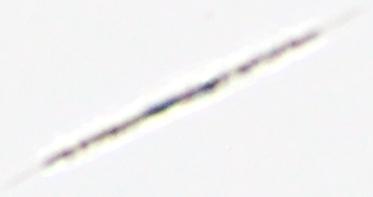
Label: Rhizosolenia